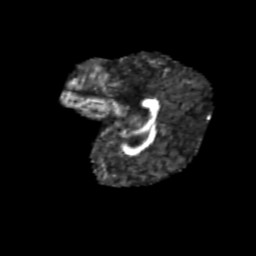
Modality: FA
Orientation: sagittal
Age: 6
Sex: male
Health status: healthy